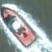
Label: civil